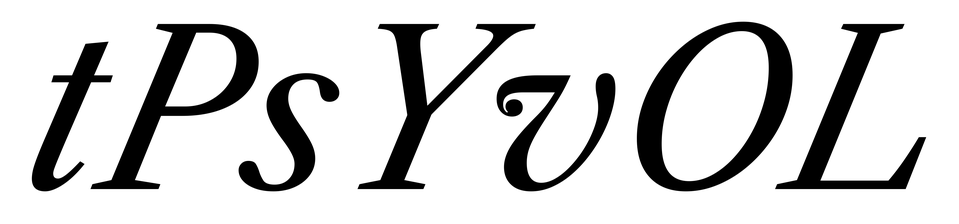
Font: LibreCaslonText-Italic_Italic